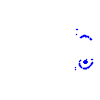
Particle: kaon